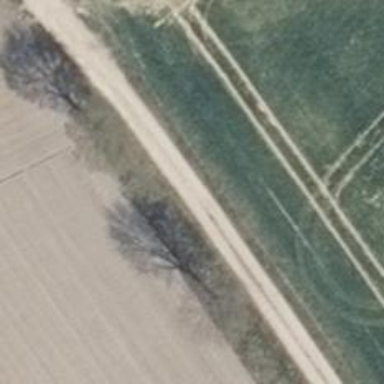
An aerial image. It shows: Sandy track road with grade3 tracktype.